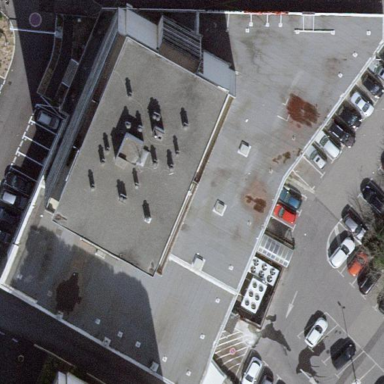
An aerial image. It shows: Supermarket building.